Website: macys
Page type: customer-info-address
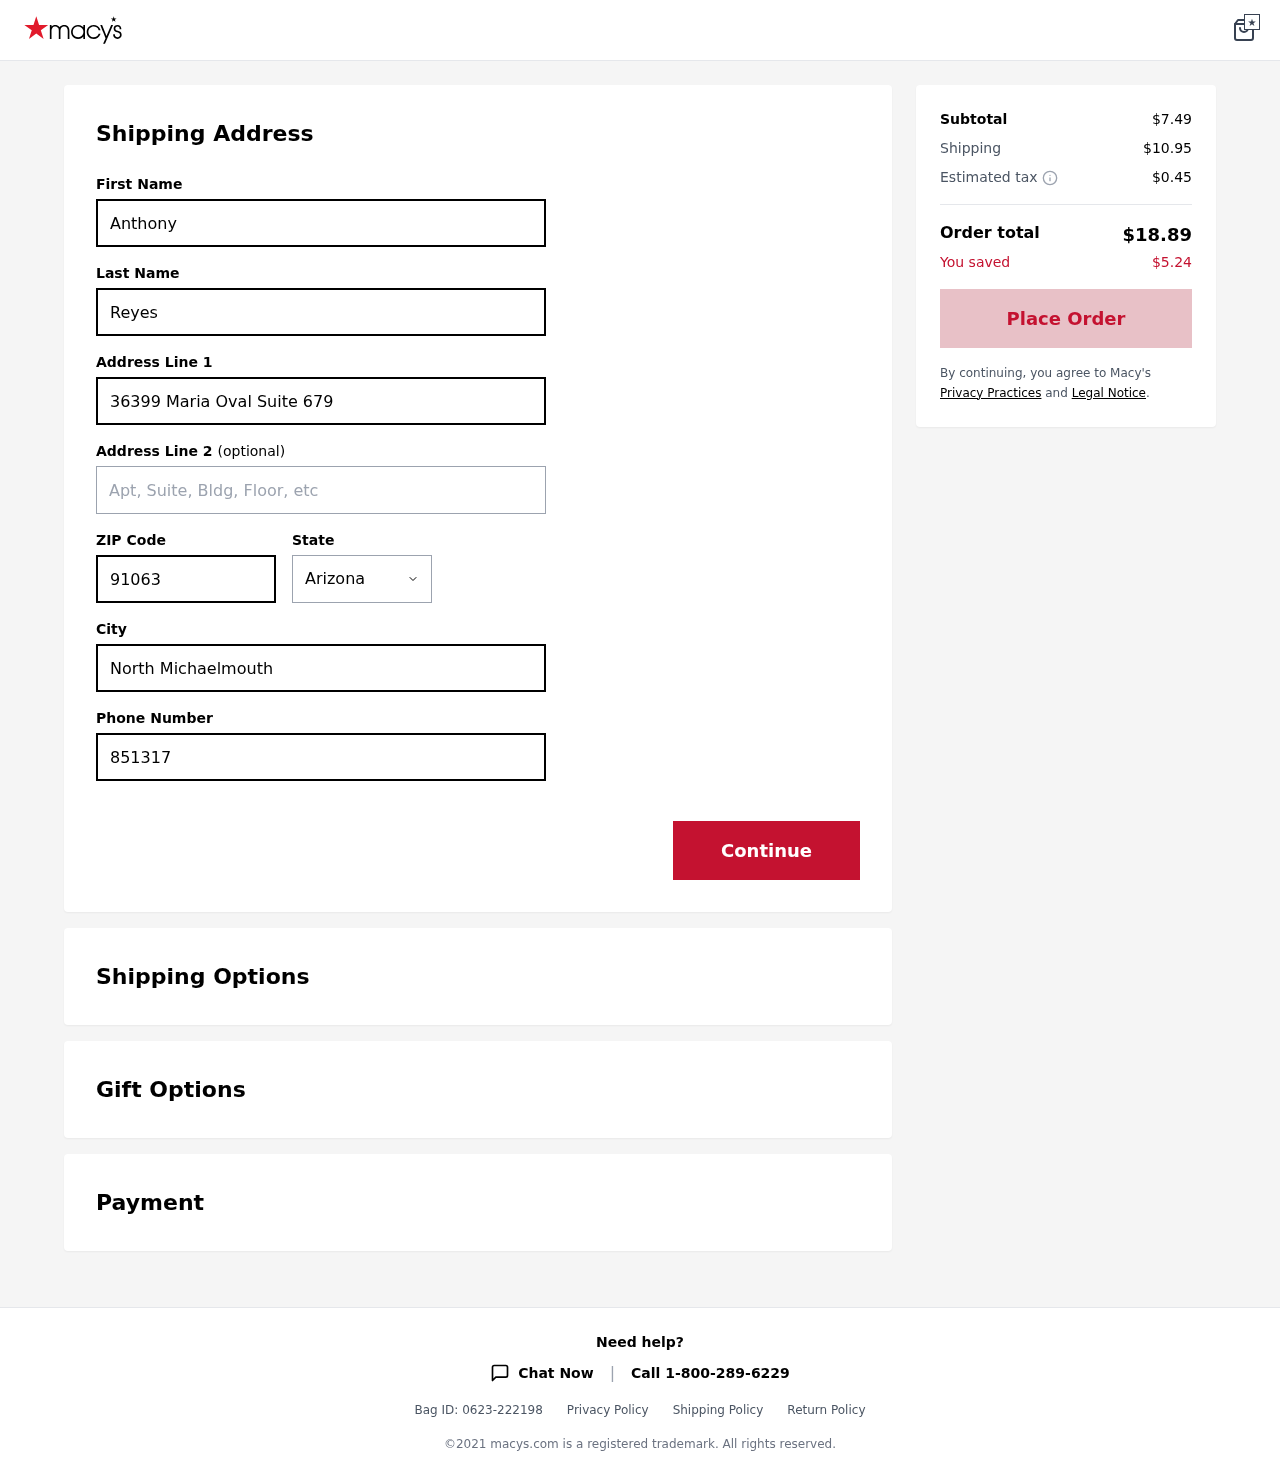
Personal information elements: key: PII_CITY
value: North Michaelmouth
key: PII_FIRSTNAME
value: Anthony
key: PII_LASTNAME
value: Reyes
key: PII_PHONE
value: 8513171321
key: PII_POSTCODE
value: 91063
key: PII_STATE
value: Arizona
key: PII_STREET
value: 36399 Maria Oval Suite 679
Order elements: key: ORDER_SUBTOTAL
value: $7.49
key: ORDER_SHIPPING_COST
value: $10.95
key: ORDER_TAX
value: $0.45
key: ORDER_TOTAL
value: $18.89
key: ORDER_SAVINGS
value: $5.24